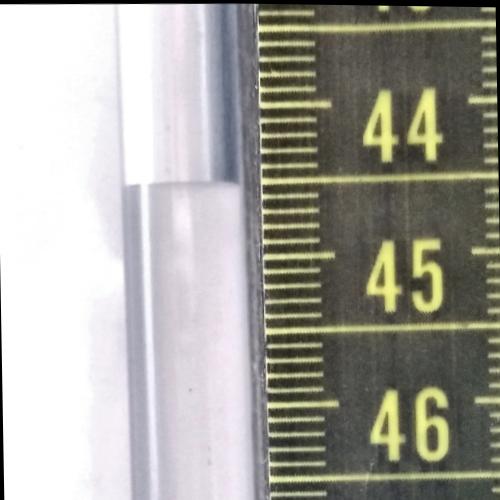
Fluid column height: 44.5 cm